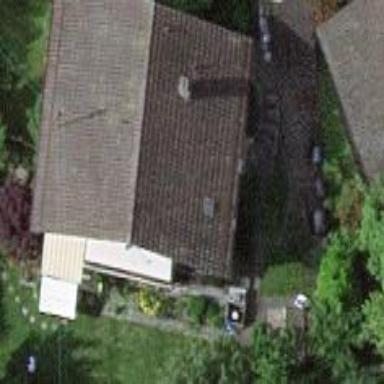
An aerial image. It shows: Simple and straightforward house.